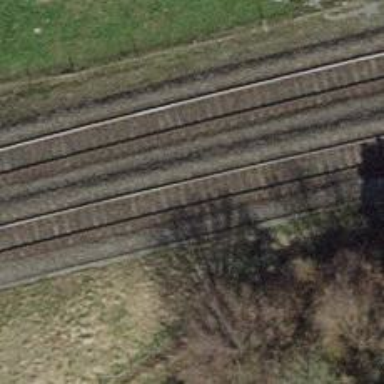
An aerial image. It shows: Railway with electrified contact lines.